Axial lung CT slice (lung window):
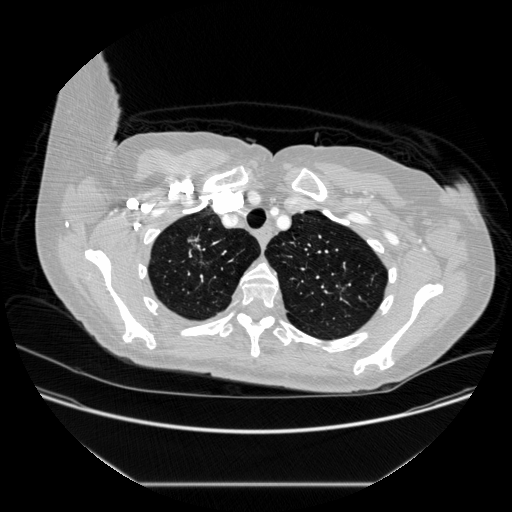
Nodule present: no